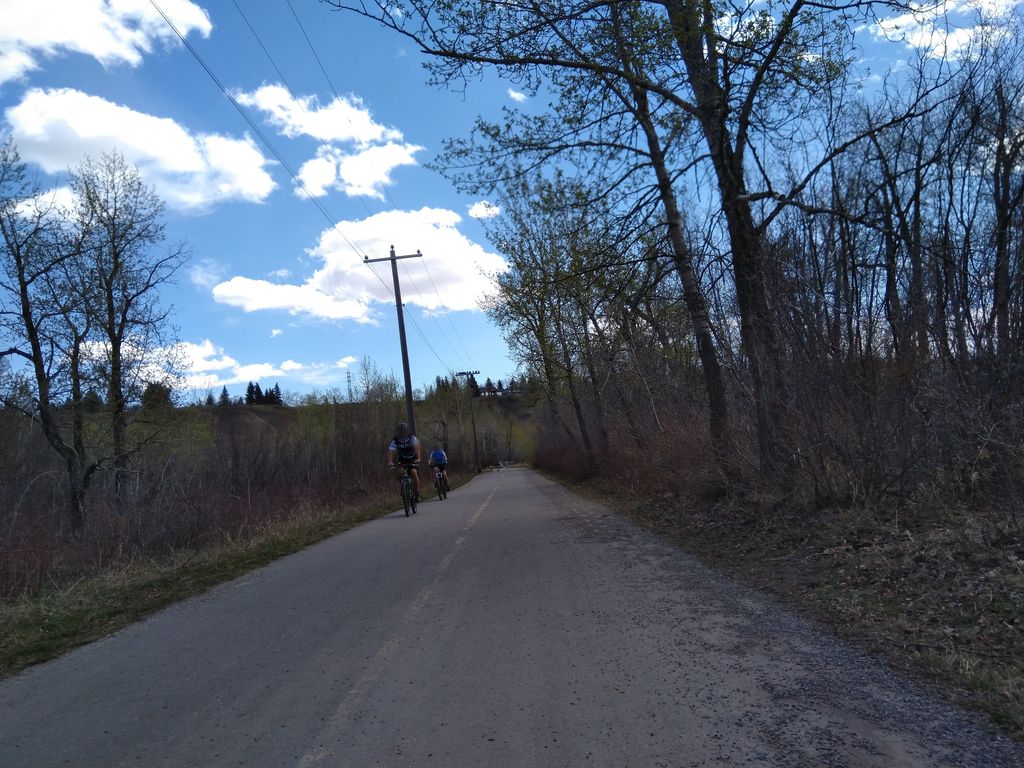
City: calgary